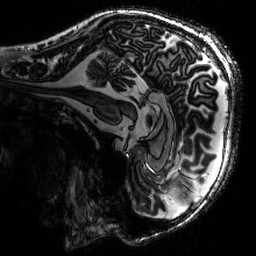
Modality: MP2RAGE
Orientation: sagittal
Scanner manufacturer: siemens
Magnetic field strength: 6.98 T
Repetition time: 4.73 s
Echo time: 0.00191 s